Interaction volume radius: 10 \u00c5
Interaction volume height: 30 \u00c5
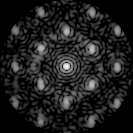
Disorder parameter: 0.4195